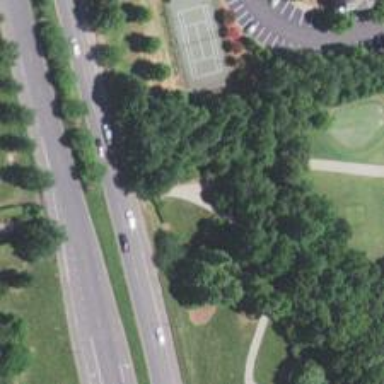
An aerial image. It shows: Service road designated as golf cart path.